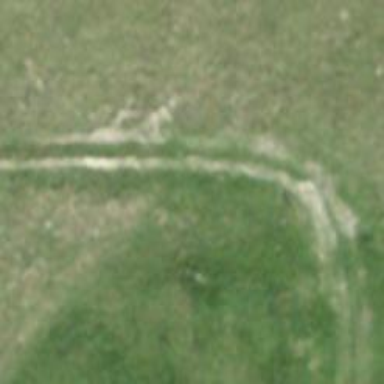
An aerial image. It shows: Track with grade5 tracktype.